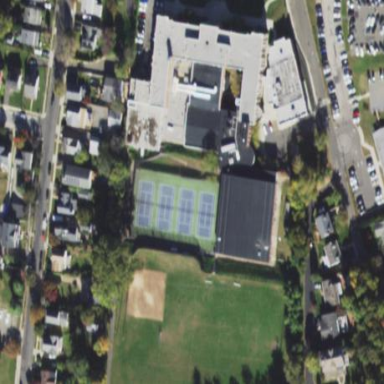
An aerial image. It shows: School building.